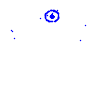
Particle: pion